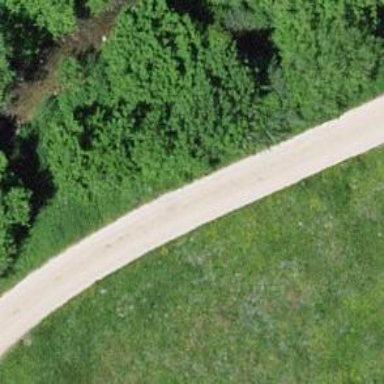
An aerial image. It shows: Service road with gravel surface.